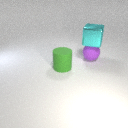
large green rubber cylinder to the left of large purple rubber sphere